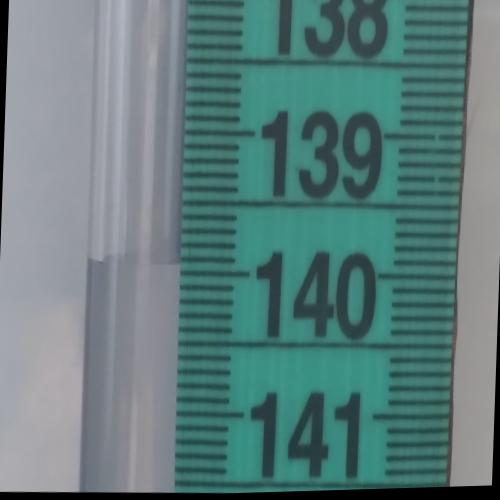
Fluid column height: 139.9 cm